Interaction volume radius: 5 \u00c5
Interaction volume height: 40 \u00c5
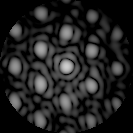
Disorder parameter: 0.2618